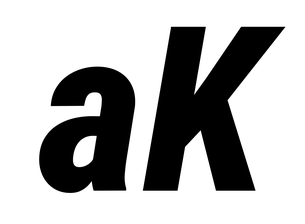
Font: Roboto-Italic_Condensed_ExtraBold_Italic